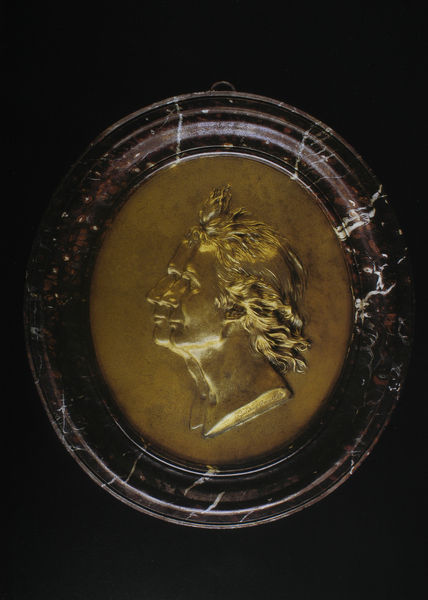
Titel: Joseph et Etienne Montgolfier
Künstler: Jean-Antoine Houdon
Standort: Le Bourget
Institution: Musée de l'Air et de l'Espace
Schlagwörter: dunkel, kopf, mann, schatten, gelb, ocker, braun, frankreich, haar, köpfe, marmor, mund, männer, nase, profil, schwarz, stirn, rot, gesichter, profile, augen, gesicht, mensch, rahmen, stein, bild, bildnis, hals, portrait, porträt, gold, haare, kinn, krone, locken, oval, rund, relief, bilderrahmen, zwei, tafel, dichter, büste, glanz, nez, dunkelrot, metall, bronze, poliert, wange, marmoriert, foto, fotografie, doppelbildnis, doppelportrait, doppelporträt, messing, antike, medaillon, vergoldet, links, geld, ideal, künstler, seite, plakette, schiller, medallie, kranz, portraits, gravur, halbprofil, antik, prinz, medaille, brüder, goethe, david, klassik, kunsthandwerk, cheveux, doppelt, alabaster, bernstein, mamor, münze, schopf, doppel, chevelure, cäsar, photographie, doppelkopf, vignette, gemme, medaillie, kammee, sonnenkönig, emaille, riefen, reflief, photo, aufhänger, medailon, nade, marbre, profilbildnis, camee, double portrait, numismatik, oeuf, olivenkranz, front, angers, doppelprofil, entarsie, nabb, schei, steinrahmen, or, césar, schaut, gedoppelt, schwanzlutscher, gayfotze, niggermongo, drecksnutte, kackneger, schneidekunst, d'oré